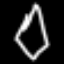
Label: diamond